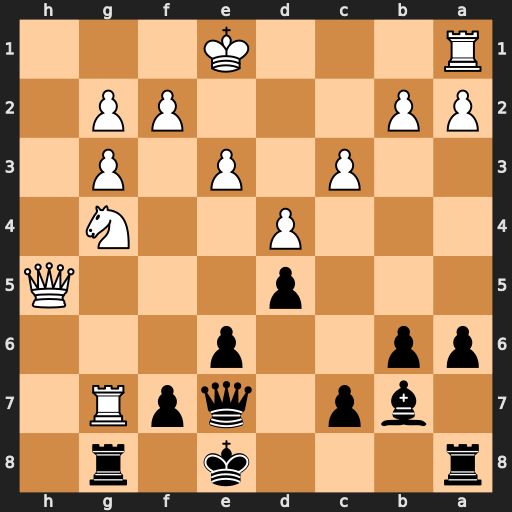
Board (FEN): r3k1r1/1bp1qpR1/pp2p3/3p3Q/3P2N1/2P1P1P1/PP3PP1/R3K3
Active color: b
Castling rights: Qq
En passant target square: -
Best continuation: Rxg7 Qh8+ Qf8 Nf6+ Ke7